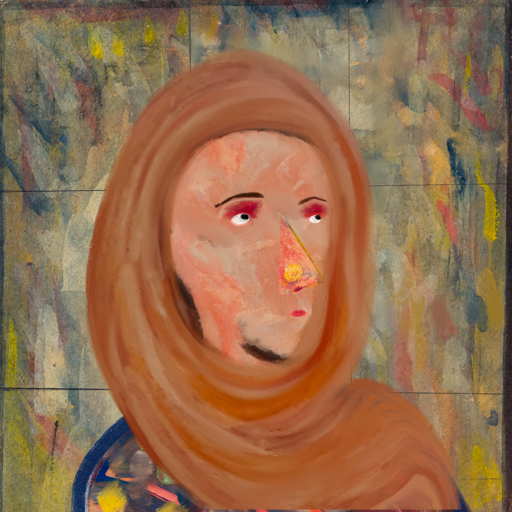
Background: GypsyMother, Head And Neck Side: Roy_Bahadur, Face Side: Irani, Bust: Mother_And_Son_Mother, Hair Side: Blank, Head Accessory: Pious_Lady_Scarf, Second Necklace: Blank, Necklace: Blank, Baby: Blank